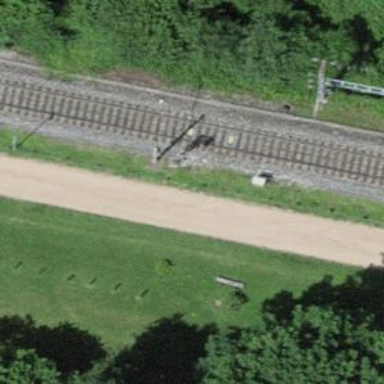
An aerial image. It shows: Railway signal.